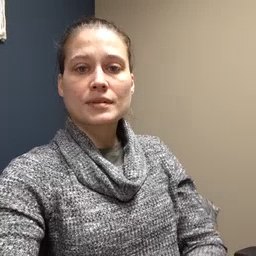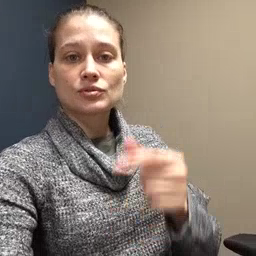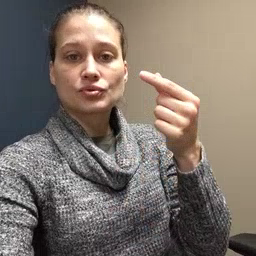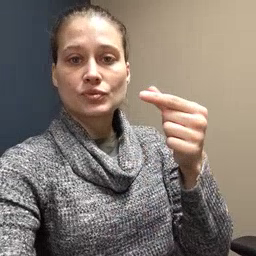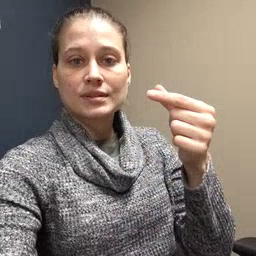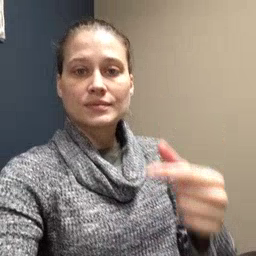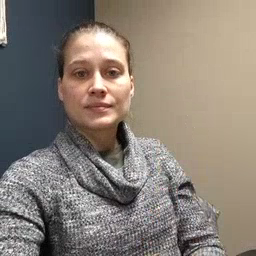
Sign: green